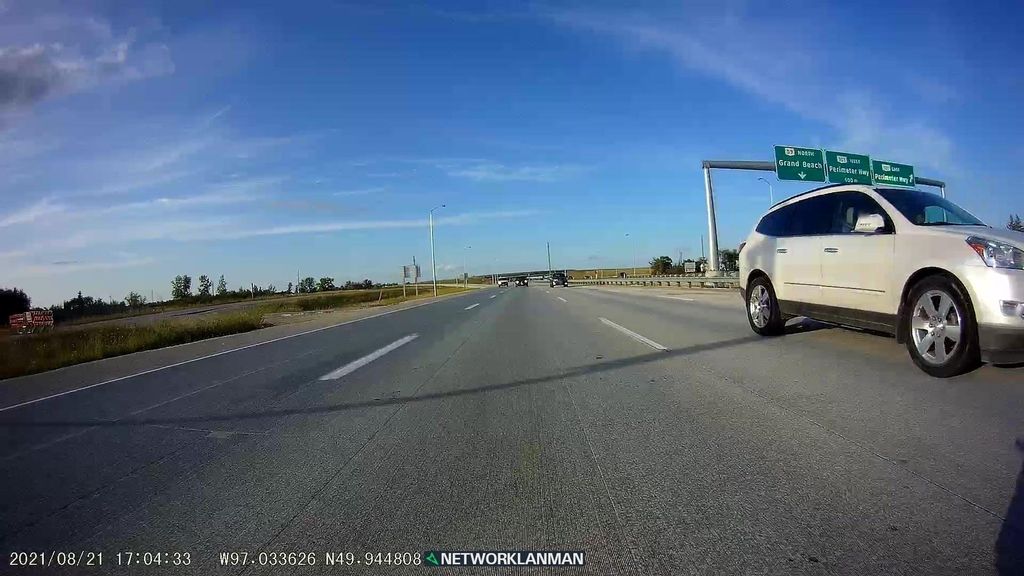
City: winnipeg